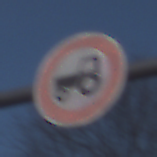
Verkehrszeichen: VerbotKraftfahrzeugeZuegeNichtSchneller25
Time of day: MorningAfternoon
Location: Outdoor (Nature)
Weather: PartlyCloudy
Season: NotSpecified
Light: Natural